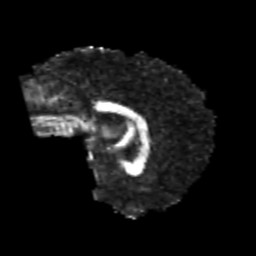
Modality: FA
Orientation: sagittal
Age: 20
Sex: male
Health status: healthy
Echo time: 0.074 s